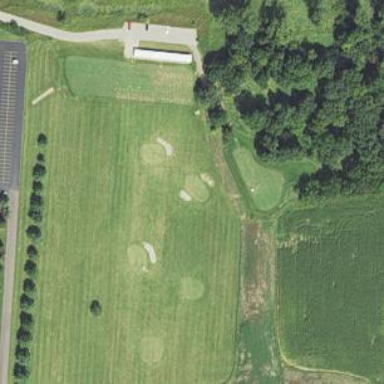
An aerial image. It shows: Driving range for golf on grass.